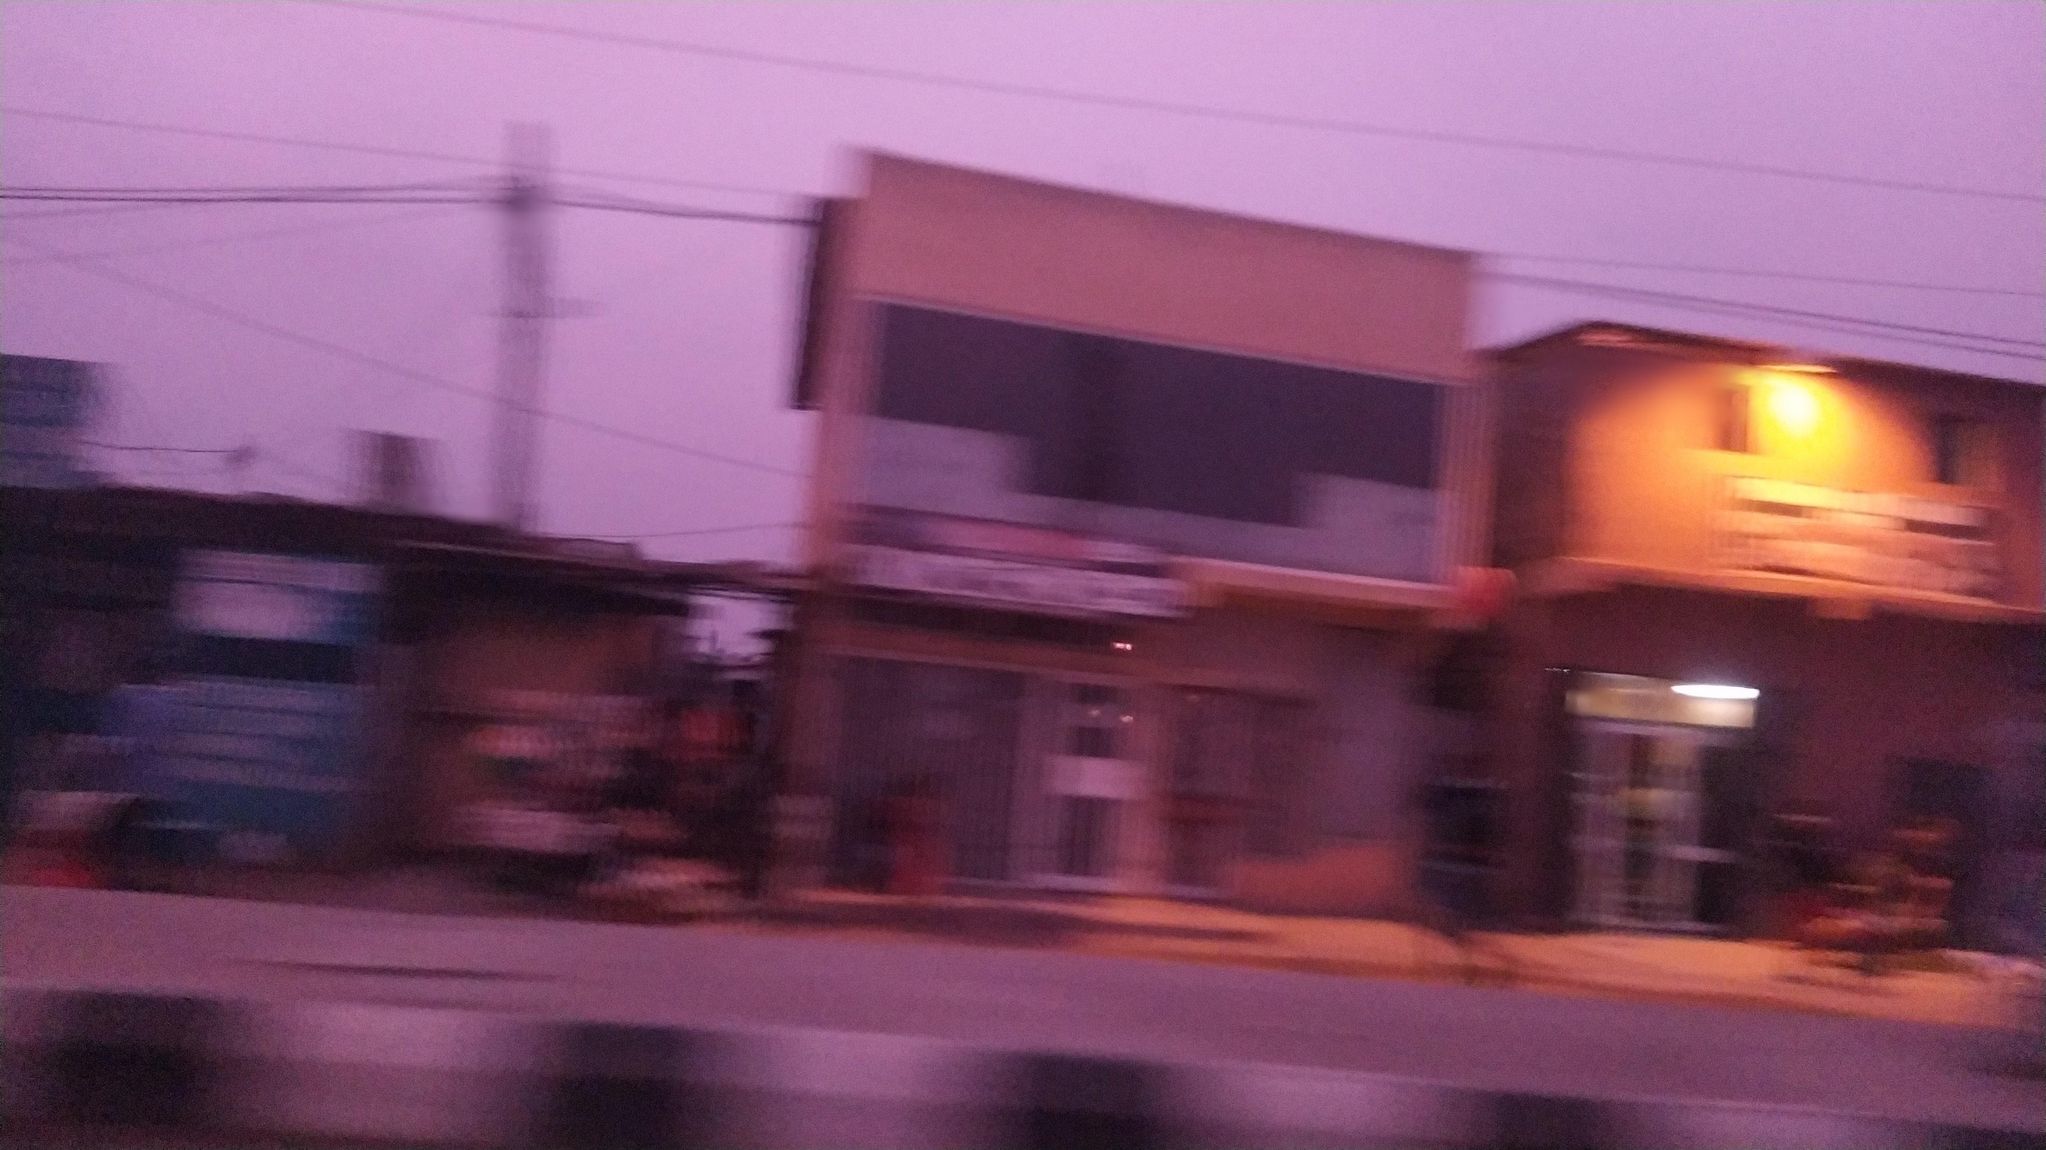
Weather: snowy
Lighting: dusk/dawn
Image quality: slightly poor
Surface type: driving surface
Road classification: primary
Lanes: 2
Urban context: urban centre
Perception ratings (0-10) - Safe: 0.76, Lively: 1.39, Beautiful: 2.05, Boring: 3.56, Depressing: 4.23, Wealthy: 1.31